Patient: sex F, age 48
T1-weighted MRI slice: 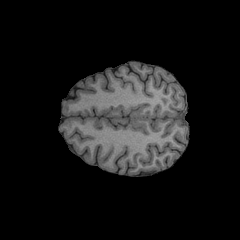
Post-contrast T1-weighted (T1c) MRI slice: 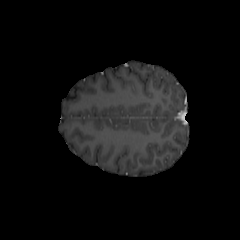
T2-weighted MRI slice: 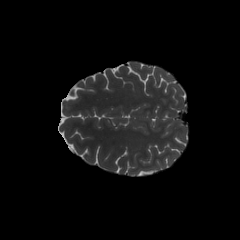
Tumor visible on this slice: no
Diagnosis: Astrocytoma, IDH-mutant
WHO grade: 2